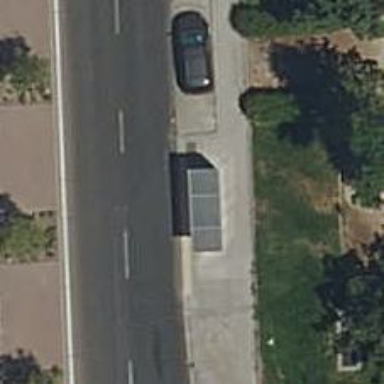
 serving as platform for public transportation."